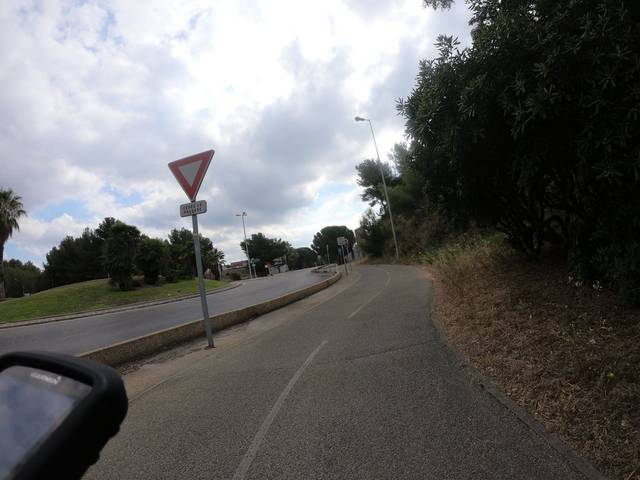
Region: France
Coordinates: 43.121, 5.89